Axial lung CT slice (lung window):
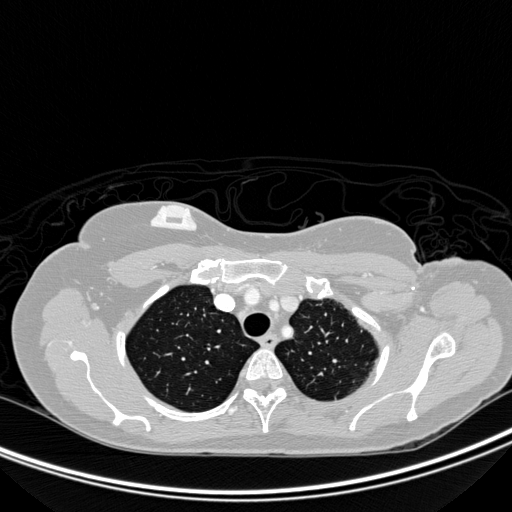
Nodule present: no